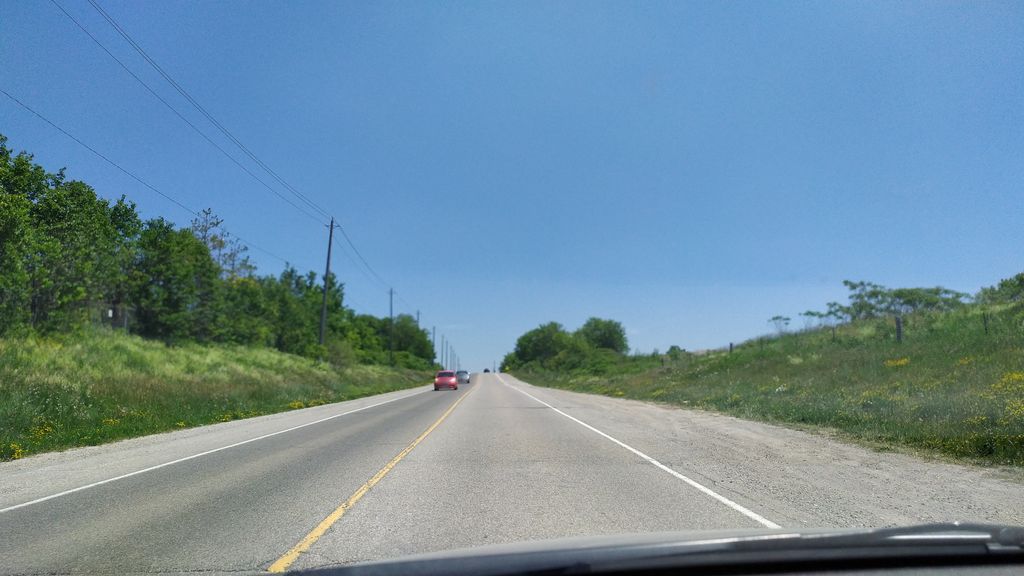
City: kitchener-waterloo